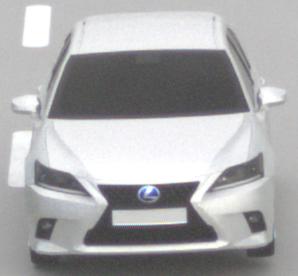
Make: Lexus
Model: CT 200h
Detailed model: CT (A10)
Model produced from: 2014/03
Model produced until: 2017/10
Doors: 5
Color: white
Road condition: dry road
Daytime: midday
Contrast: low contrast